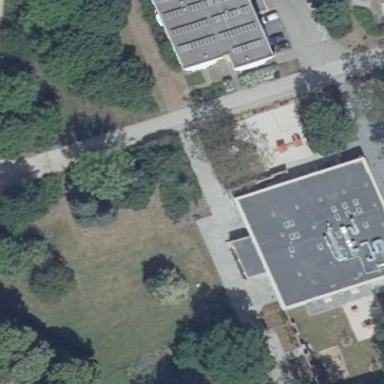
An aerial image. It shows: Beige kindergarten with flat gray roof made of tar paper.